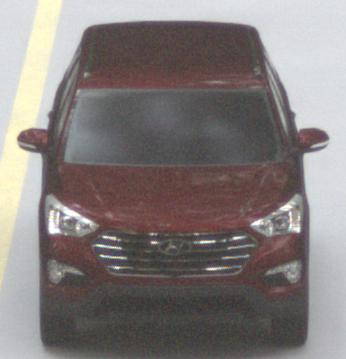
Make: Hyundai
Model: Santa Fe 2.4 GDI
Detailed model: Santa Fe (DM)
Model produced from: 2017/08
Model produced until: 2018/01
Doors: 5
Color: red
Road condition: dry road
Daytime: sunrise or sunset
Contrast: medium contrast